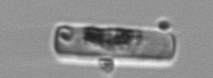
Label: Guinardia_delicatula